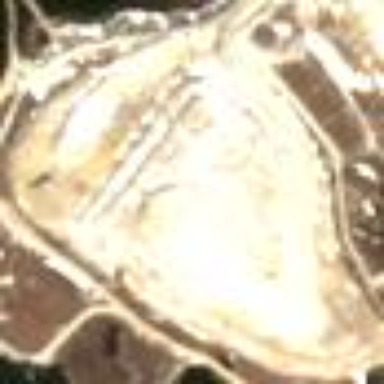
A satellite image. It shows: Spoil heap that is man-made.